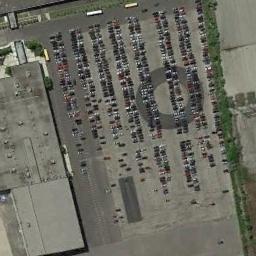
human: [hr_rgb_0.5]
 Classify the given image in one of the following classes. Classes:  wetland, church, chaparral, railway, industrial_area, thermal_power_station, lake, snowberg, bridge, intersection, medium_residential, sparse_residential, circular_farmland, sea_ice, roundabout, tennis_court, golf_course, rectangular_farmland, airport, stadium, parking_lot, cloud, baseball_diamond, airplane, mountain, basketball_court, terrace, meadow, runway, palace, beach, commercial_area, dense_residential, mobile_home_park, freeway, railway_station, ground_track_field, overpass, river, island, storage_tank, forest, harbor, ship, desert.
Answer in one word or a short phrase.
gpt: parking_lot